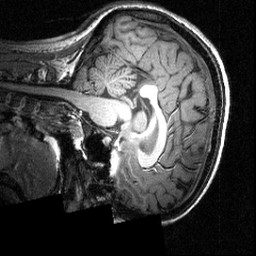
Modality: T1w
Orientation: sagittal
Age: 16
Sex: female
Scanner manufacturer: siemens
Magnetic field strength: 3.951 T
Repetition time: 1.5 s
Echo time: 0.00335 s